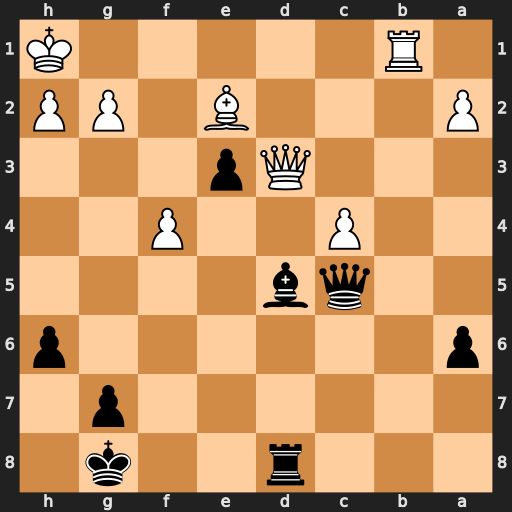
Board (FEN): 3r2k1/6p1/p6p/2qb4/2P2P2/3Qp3/P3B1PP/1R5K
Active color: b
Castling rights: -
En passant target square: -
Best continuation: Bxg2+ Kxg2 Rxd3